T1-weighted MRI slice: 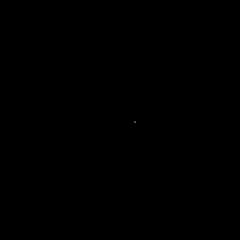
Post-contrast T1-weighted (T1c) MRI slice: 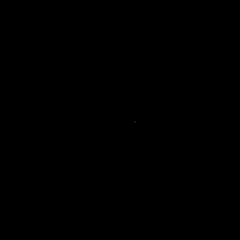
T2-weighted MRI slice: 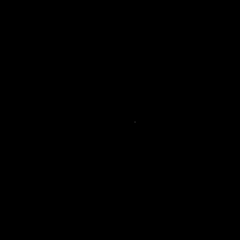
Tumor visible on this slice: no